Interaction volume radius: 5 \u00c5
Interaction volume height: 35 \u00c5
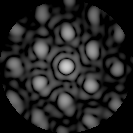
Disorder parameter: 0.3337